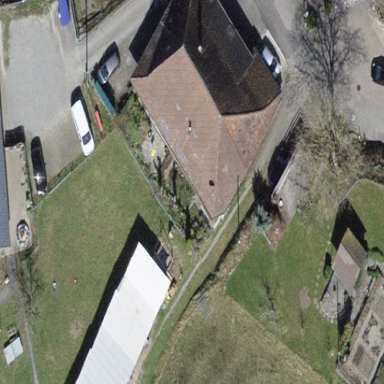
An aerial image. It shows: Simple and straightforward house.